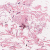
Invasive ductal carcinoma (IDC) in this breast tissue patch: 0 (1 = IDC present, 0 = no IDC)